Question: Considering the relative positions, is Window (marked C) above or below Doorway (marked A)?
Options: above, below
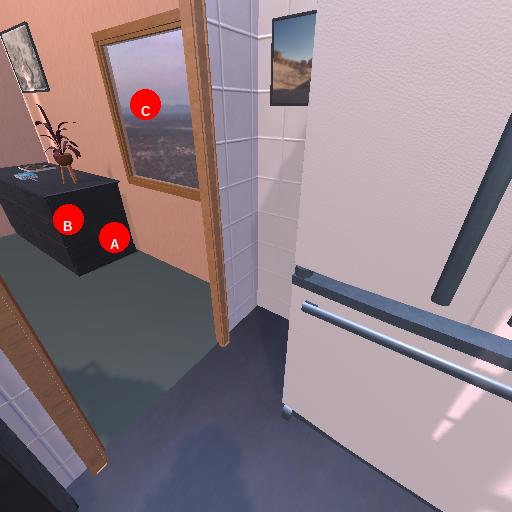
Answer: above